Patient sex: M
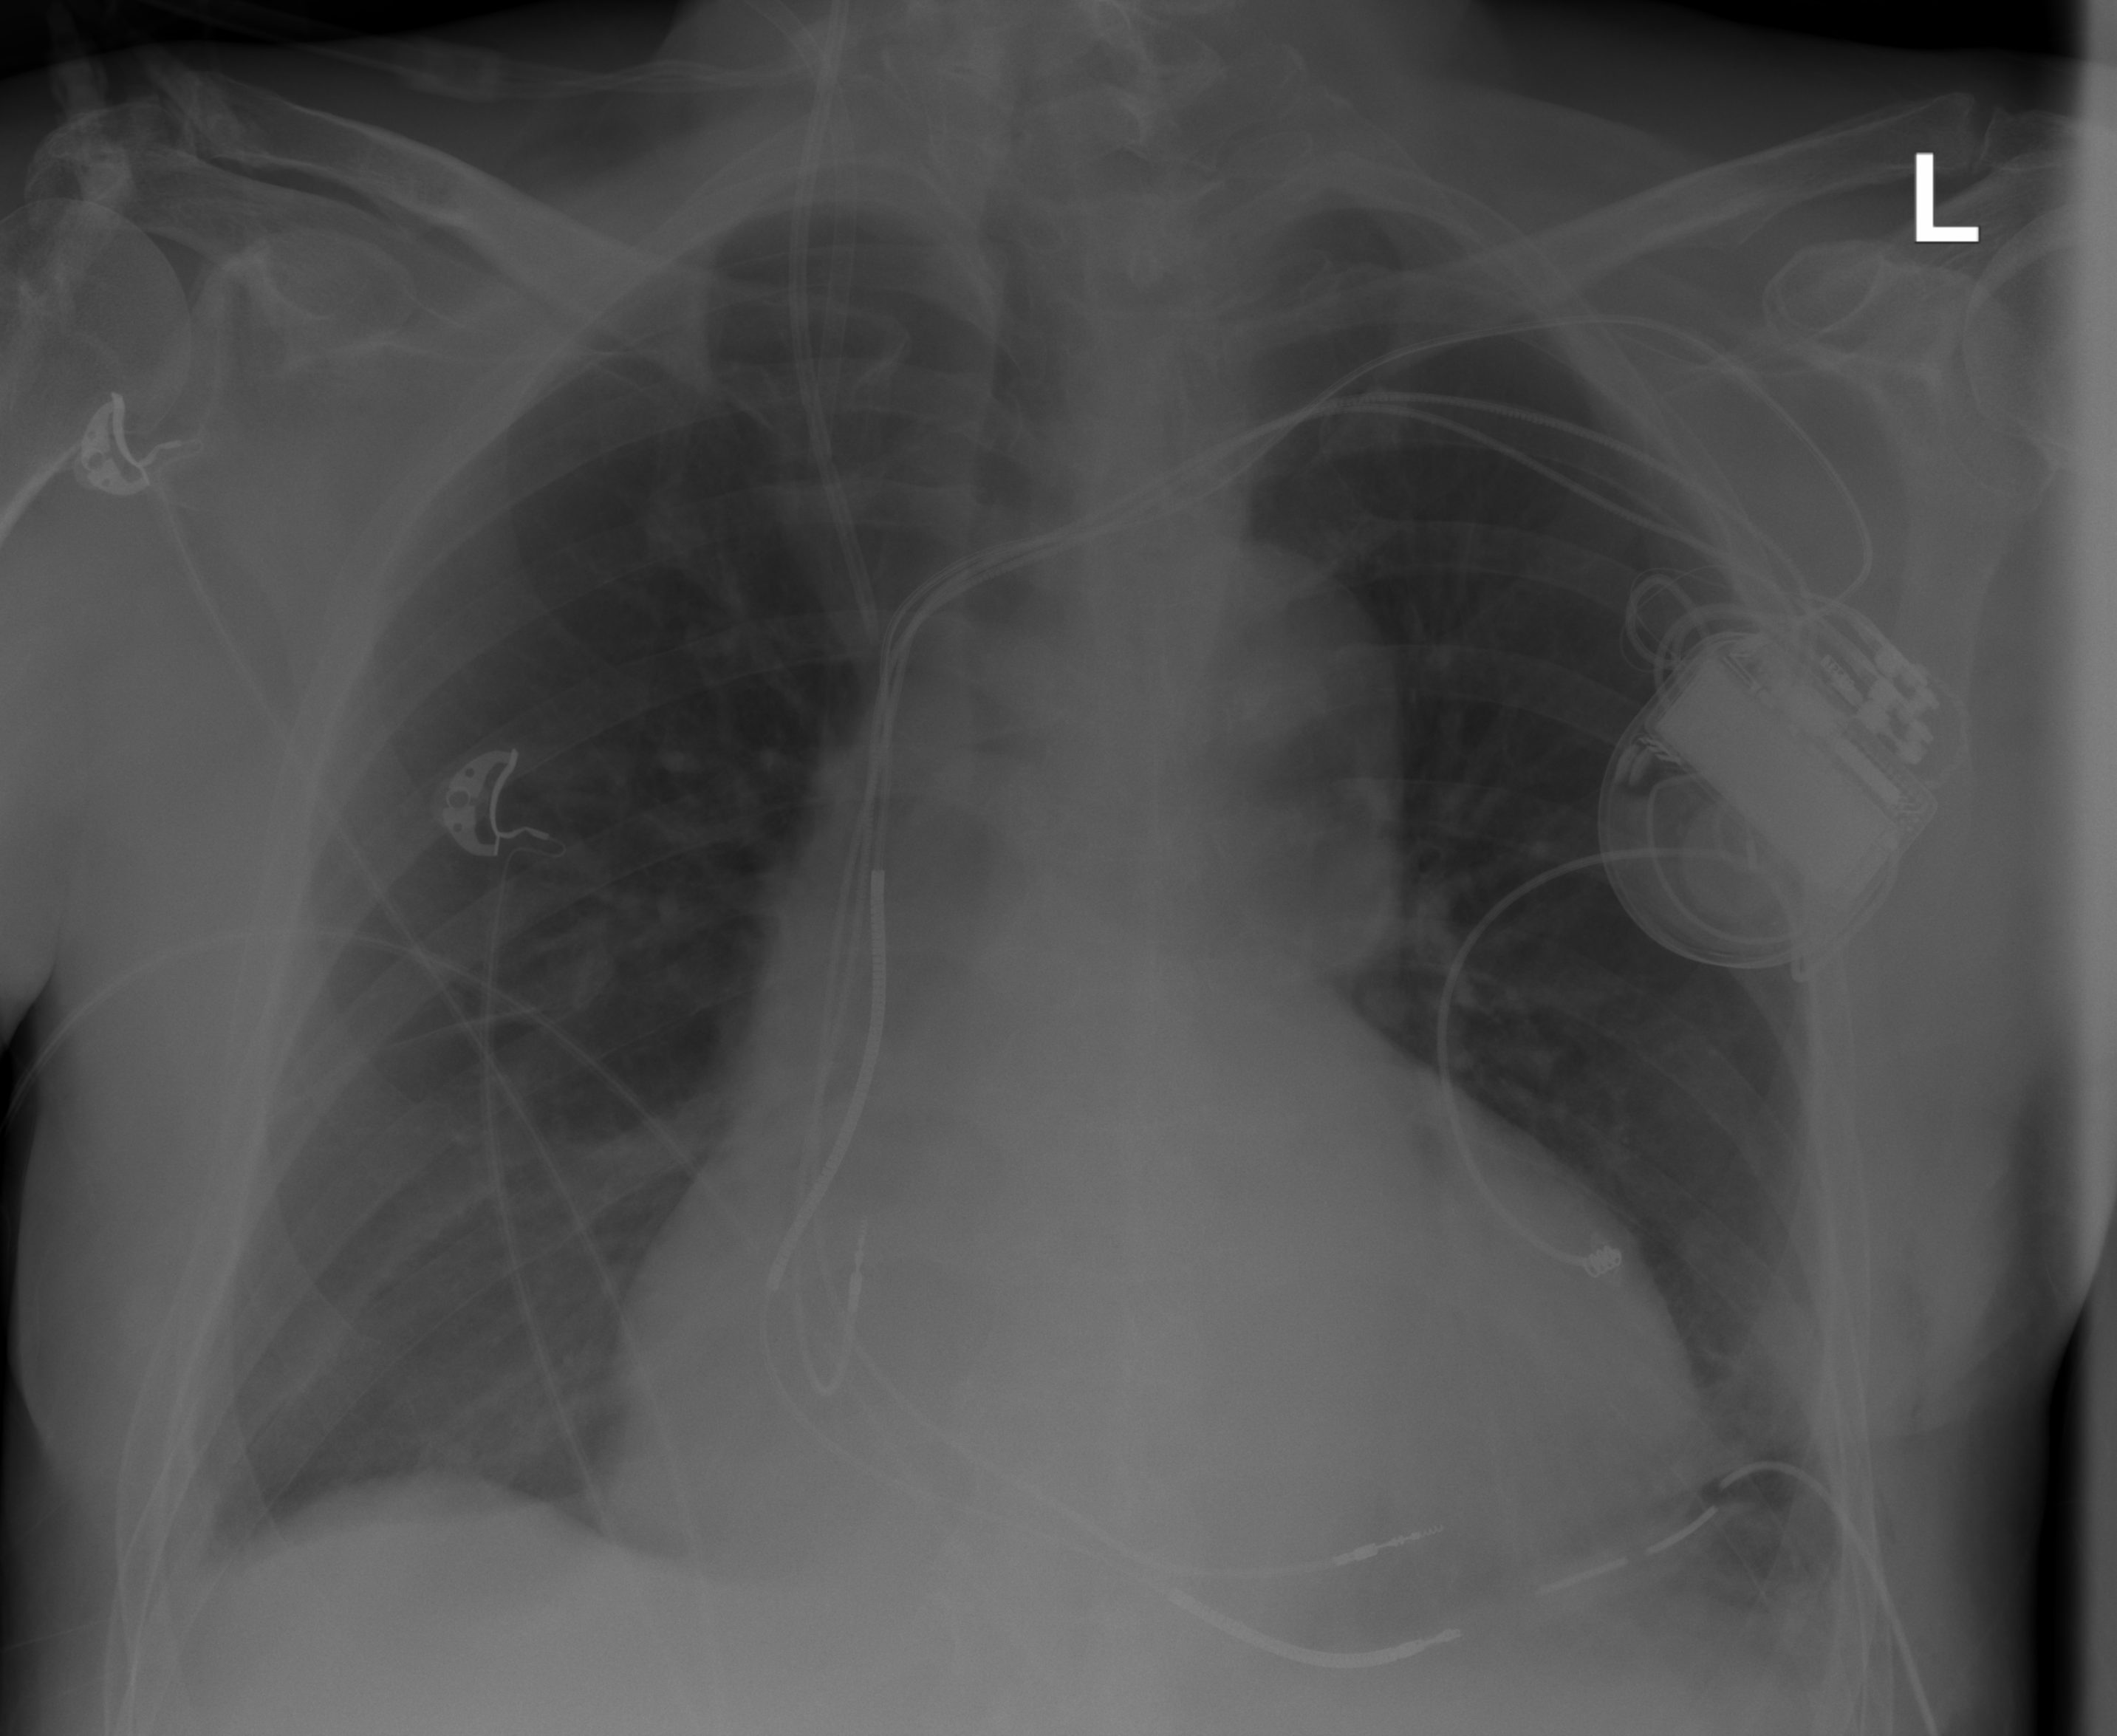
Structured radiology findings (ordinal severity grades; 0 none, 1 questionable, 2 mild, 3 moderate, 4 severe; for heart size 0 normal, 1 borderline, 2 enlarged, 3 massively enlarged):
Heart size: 2
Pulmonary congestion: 0
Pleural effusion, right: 2
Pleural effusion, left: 2
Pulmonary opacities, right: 0
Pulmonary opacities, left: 0
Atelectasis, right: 0
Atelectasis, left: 2